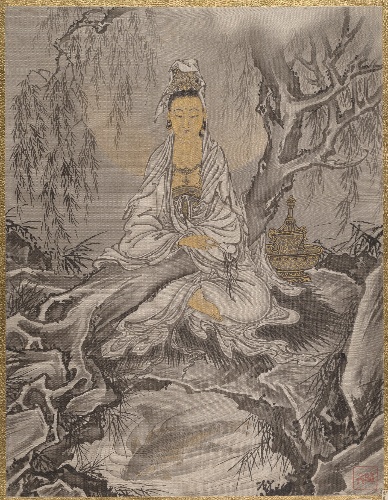
Title: 白衣観音図|White-Robed Kannon
Artist: Kawanabe Kyōsai 河鍋暁斎
Artist bio: Japanese, 1831–1889
Date: ca. 1887
Object type: Album leaf
Classification: Paintings
Medium: Album leaf; ink and color on silk
Culture: Japan
Period: Meiji period (1868–1912)
Dimensions: 14 3/8 x 11 in. (36.5 x 27.9 cm)
Department: Asian Art
Credit line: Charles Stewart Smith Collection, Gift of Mrs. Charles Stewart Smith, Charles Stewart Smith Jr., and Howard Caswell Smith, in memory of Charles Stewart Smith, 1914
Accession year: 1914
Repository: Metropolitan Museum of Art, New York, NY
Tags: Buddhism|Bodhisattvas